Brain MRI, t1w sequence, axial 2D slice.
Patient: age 28, sex F, weight 95 kg, height 1.95 m
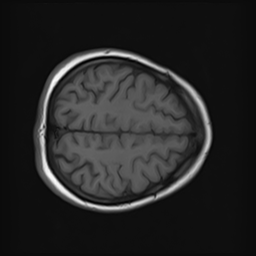